Question: <URL> the most precise floating point type on the system.
My question is: Is there any Python code that can create a "deep zoom" plot of a function and go beyond the limitations of the floating point type (even if it's very very slow)? What would I use? BigNum? Something else? I'm hoping someone has already made a "plot tool" that could analyze a Weierstrass function at a resolution finer than floating point math.

Since the function is an endless series, one would have to evalulate it up to X terms of the expression, and so the deeper you zoom in, the more terms would have to be evaluated. Secondly, if it is possible (by some careful work) to make a special case of an evalulator that plots the Weierstrass function shown above to any arbitrary precision without requiring specialized data types (that is, working within floating point limits) then that would also be pretty great.
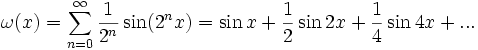
Answer: Try <URL>. It can handle the range "roughly 2^-<PHONE> to 2^<PHONE>" on a 32 bit system.